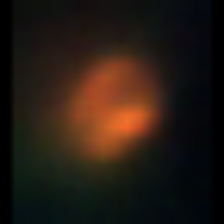
Taxon: NanoPlankton
Group: Other